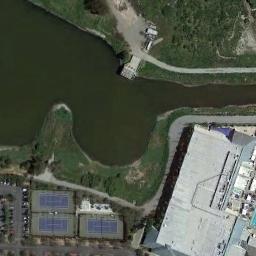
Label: tennis_court